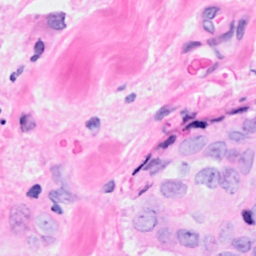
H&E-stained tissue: Breast